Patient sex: M
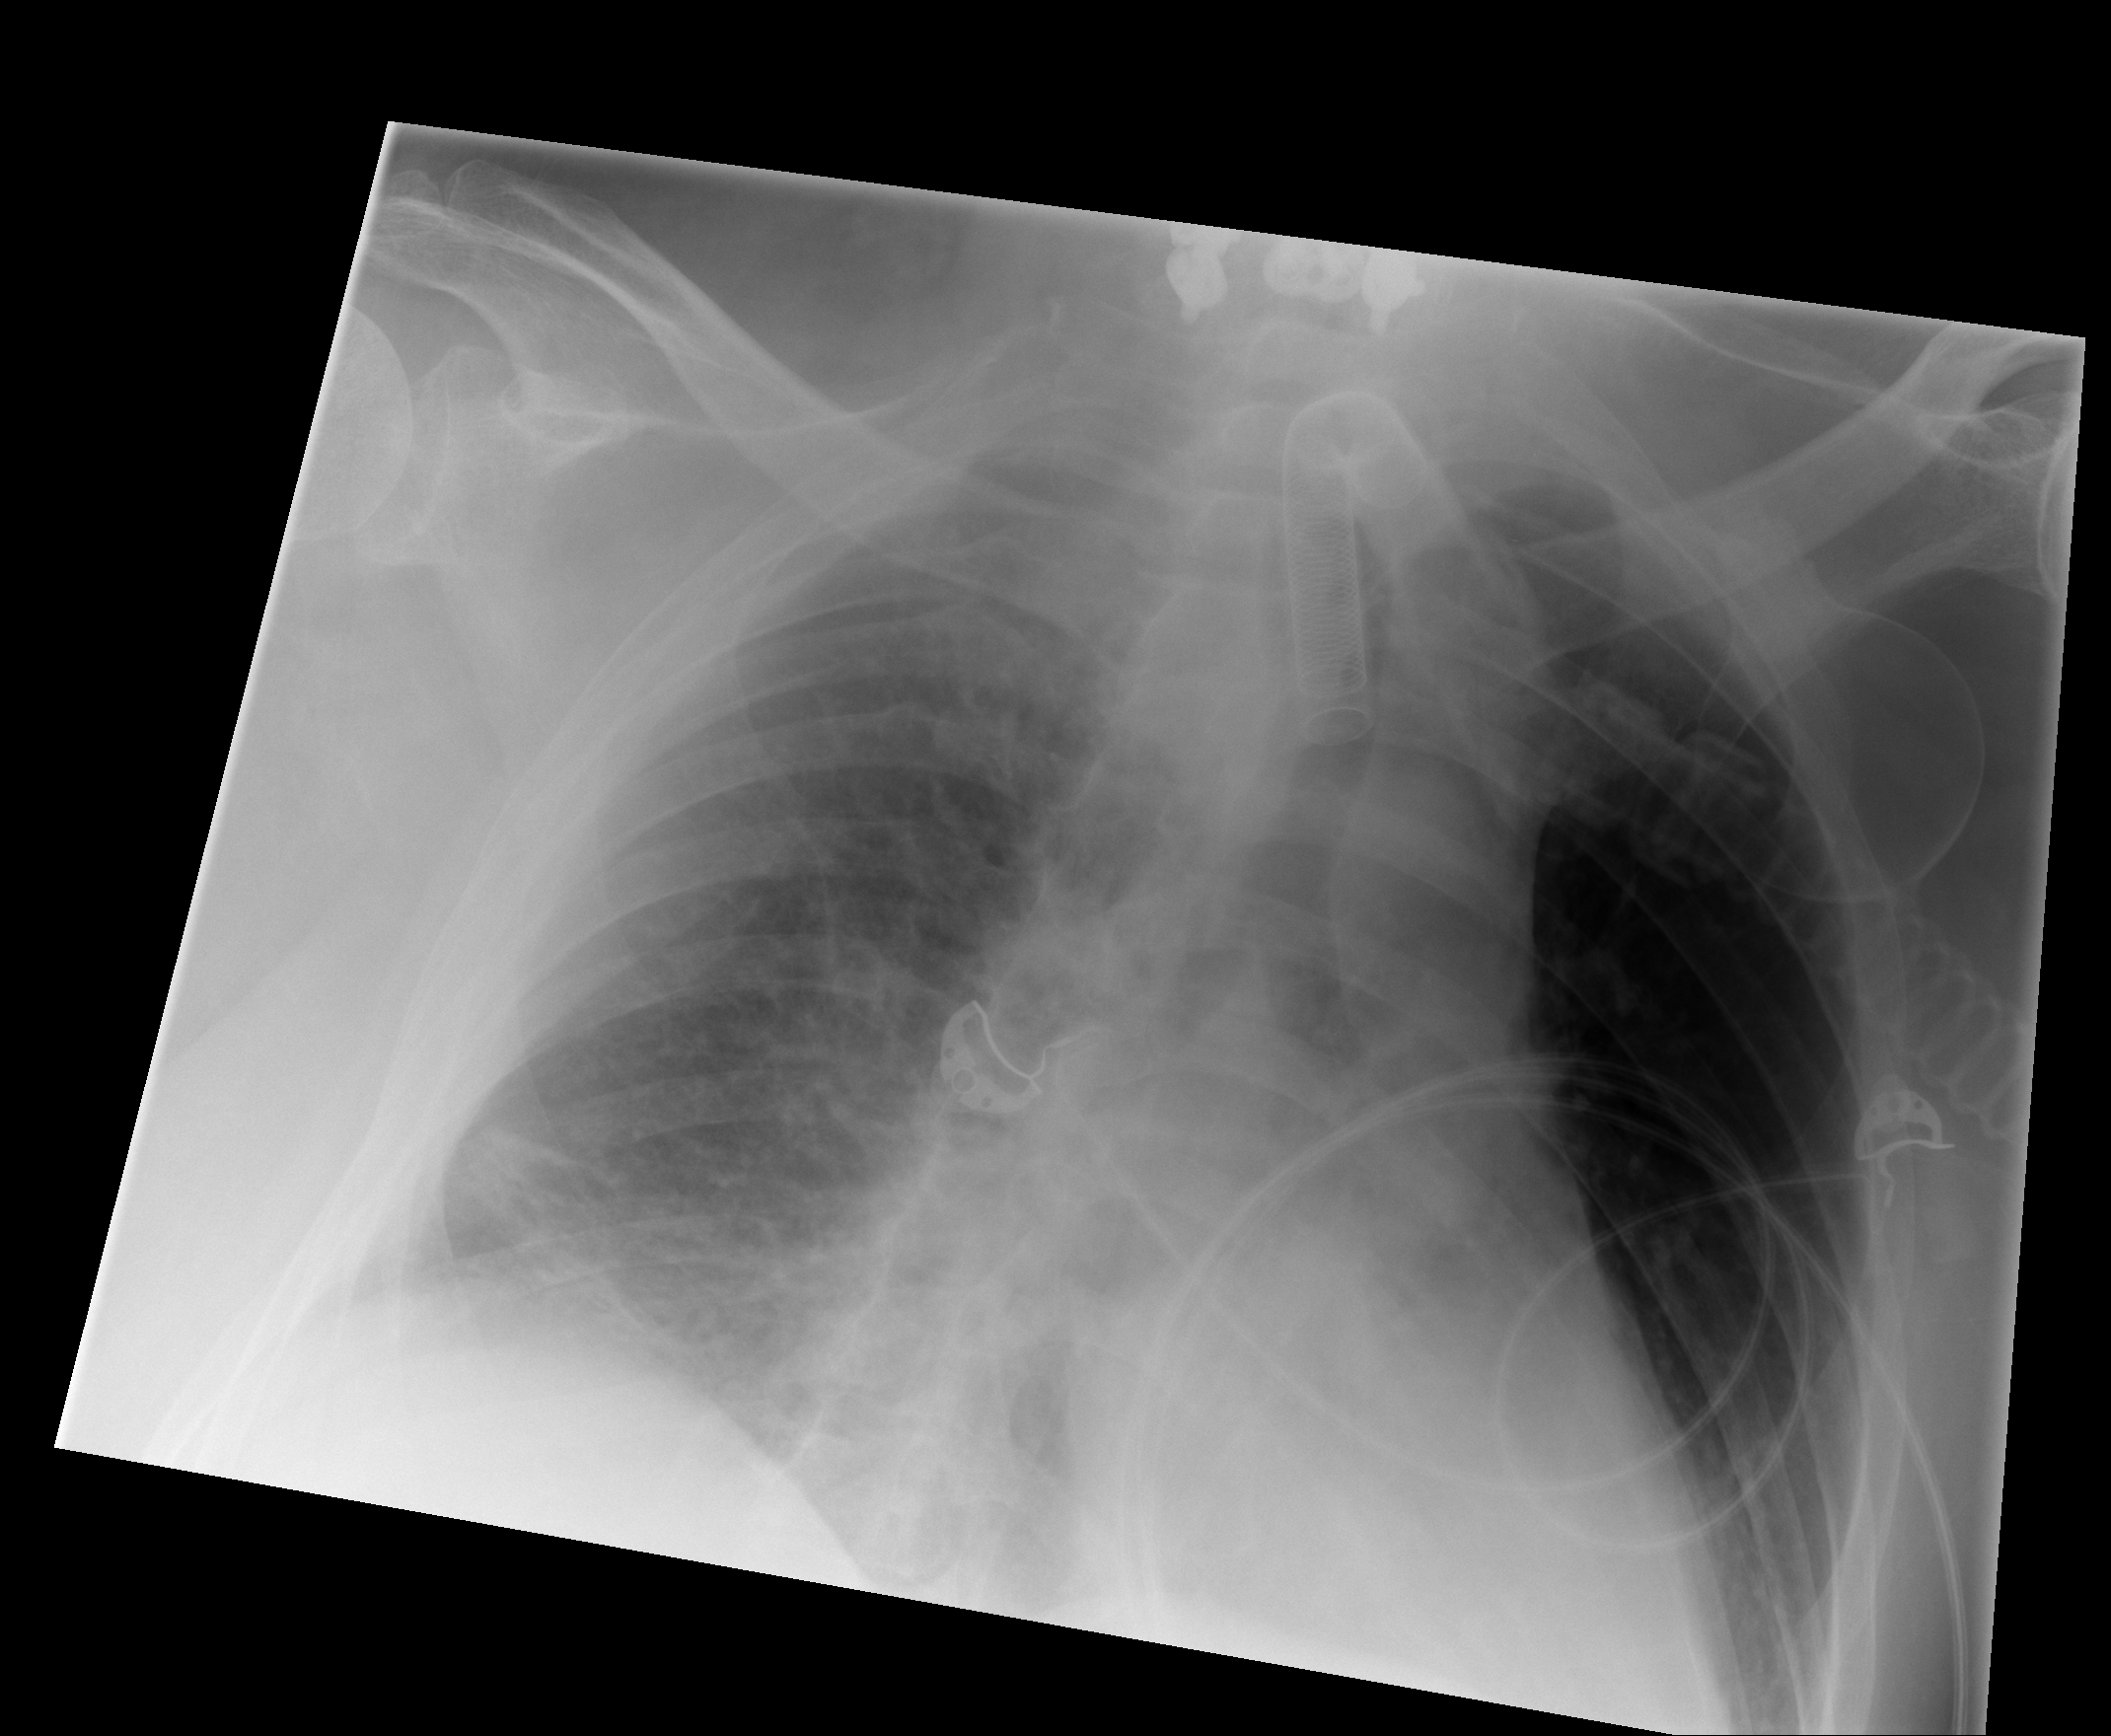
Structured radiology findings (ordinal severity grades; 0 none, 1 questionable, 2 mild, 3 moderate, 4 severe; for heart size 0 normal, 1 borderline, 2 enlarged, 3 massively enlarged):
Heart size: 0
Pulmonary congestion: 2
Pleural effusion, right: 0
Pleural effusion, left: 0
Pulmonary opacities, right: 2
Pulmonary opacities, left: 0
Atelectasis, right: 2
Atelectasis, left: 0